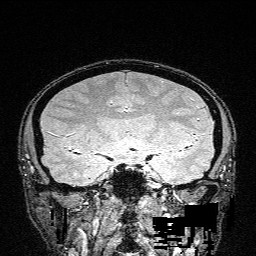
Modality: FLASH
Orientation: sagittal
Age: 25
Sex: male